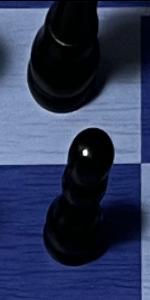
Label: Pawn_Black